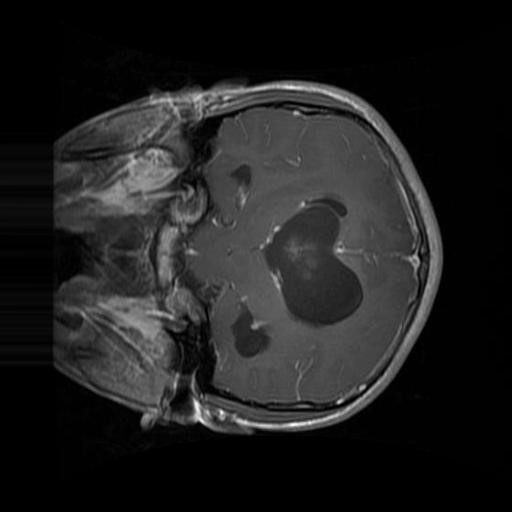
Label: brain_glioma